Field crop: maize
Growth stage: 2
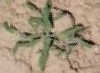
Species: atriplex